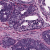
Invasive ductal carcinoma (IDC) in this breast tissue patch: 0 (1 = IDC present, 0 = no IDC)